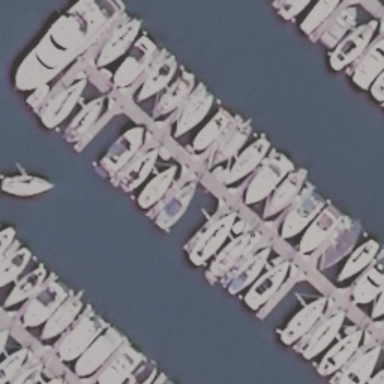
Lots of boats docked at the harbor and the boats are closed to each other .